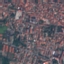
Label: Residential